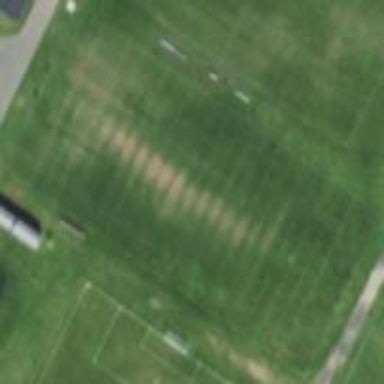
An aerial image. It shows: American football pitch for leisure and sport activities.